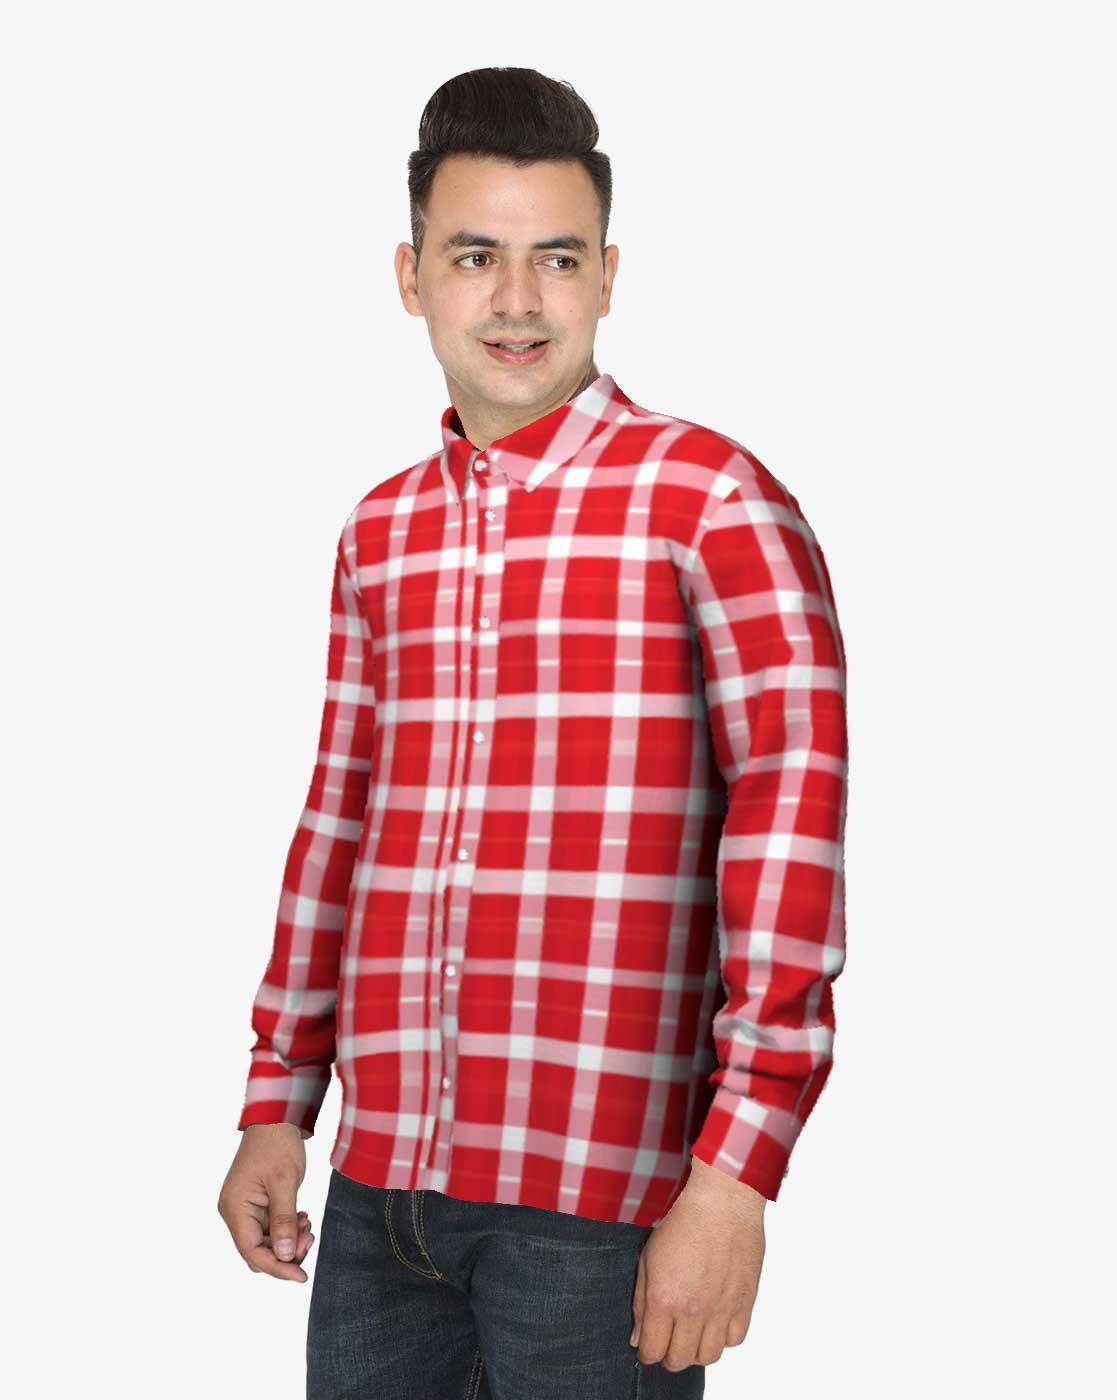
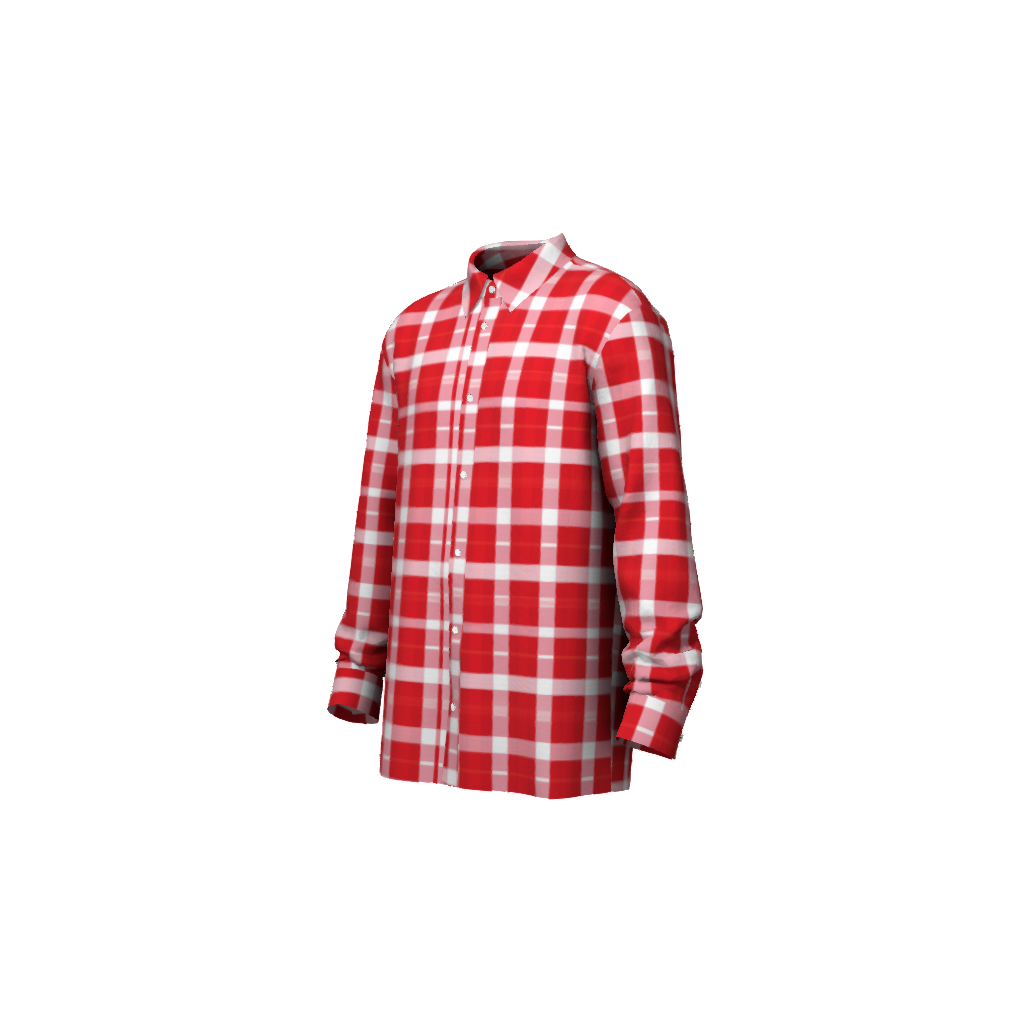
Clothing description: red regular fit plaid button up tee